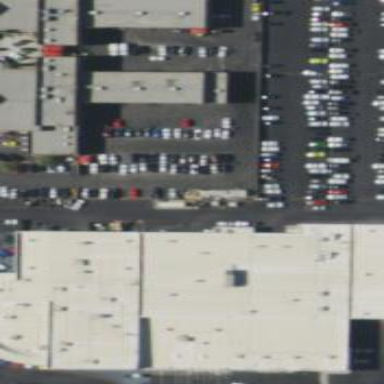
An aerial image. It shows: Building that houses car shop.